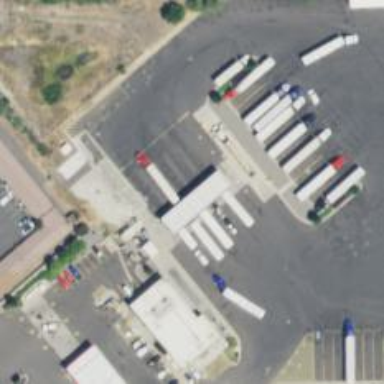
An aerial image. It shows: Weighbridge facility.